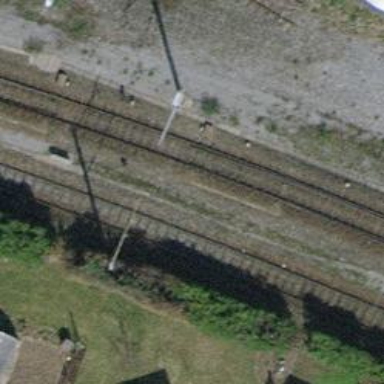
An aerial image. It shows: Railway switch.